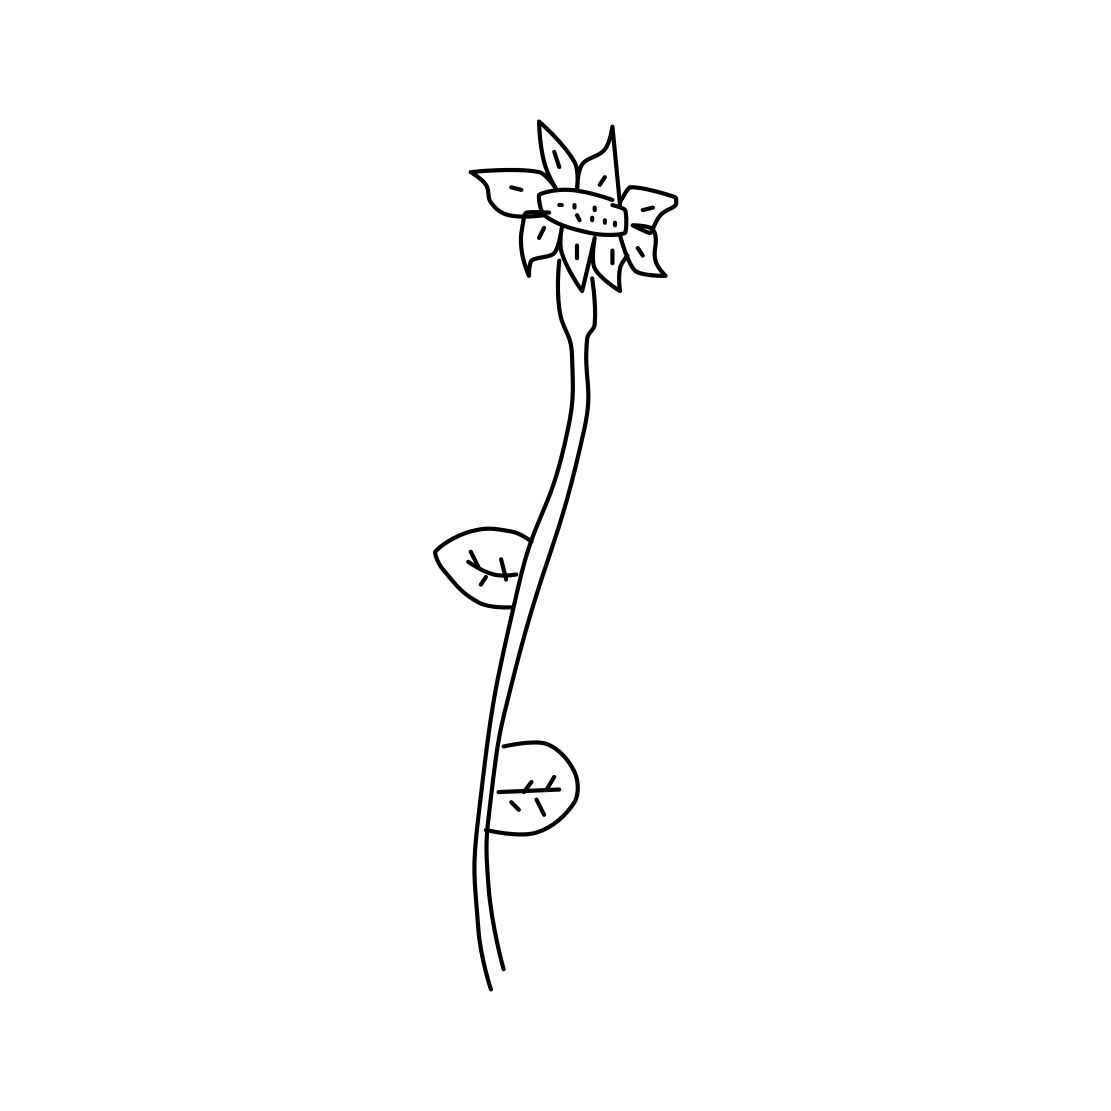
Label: flower with stem